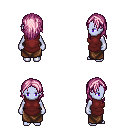
a pixel art fantasy rpg character, female body template, dark elf, purple skin, maroon tunic, robe skirt, pink long hairstyle, four views (front, back, left, right), 2x2 character sprite sheet, small pixel art, hard edges, no anti-aliasing